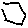
Label: hexagon